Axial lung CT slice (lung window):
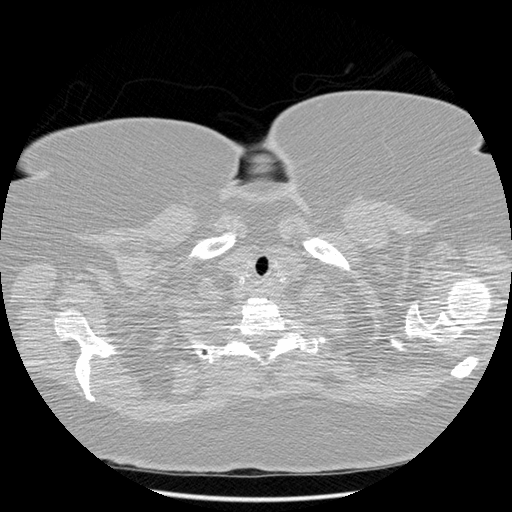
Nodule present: no